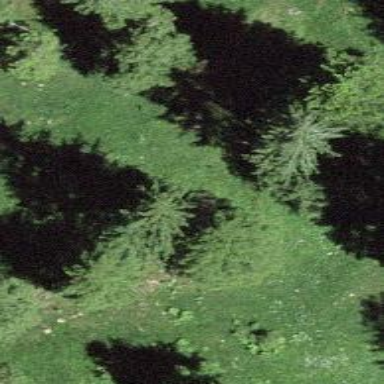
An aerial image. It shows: Beautiful tree in nature.